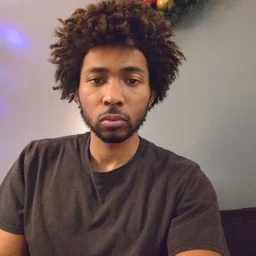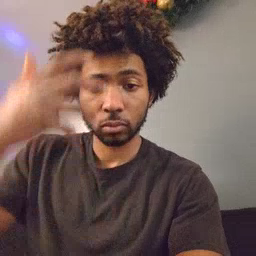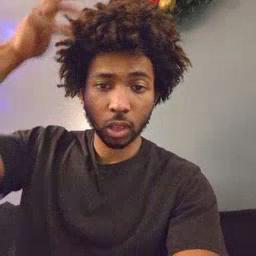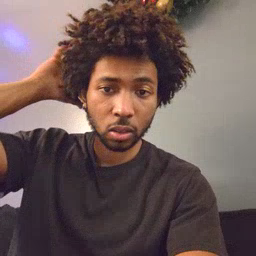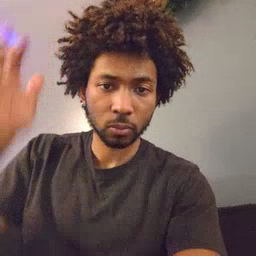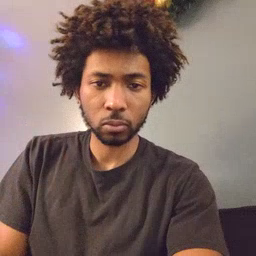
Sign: lion